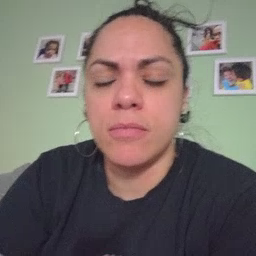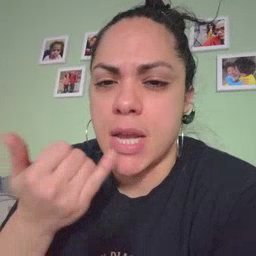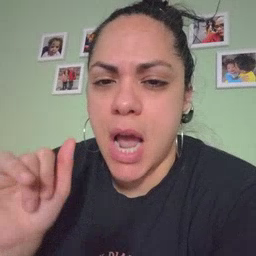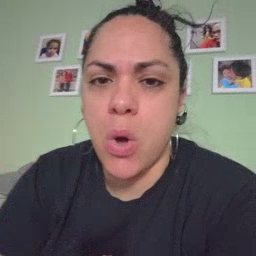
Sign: yellow